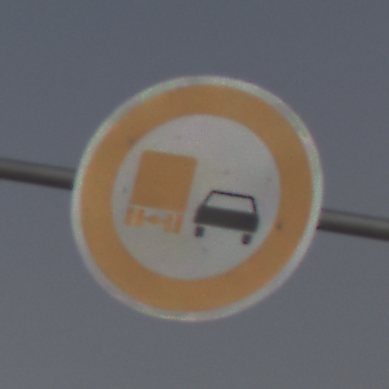
Verkehrszeichen: UeberholverbotKraftfahrzeuge
Umgebung: Outdoor, Nature
Tageszeit: MorningAfternoon
Wetter: PartlyCloudy
Licht: Natural
Jahreszeit: NotSpecified
Kontrast: MediumContrast